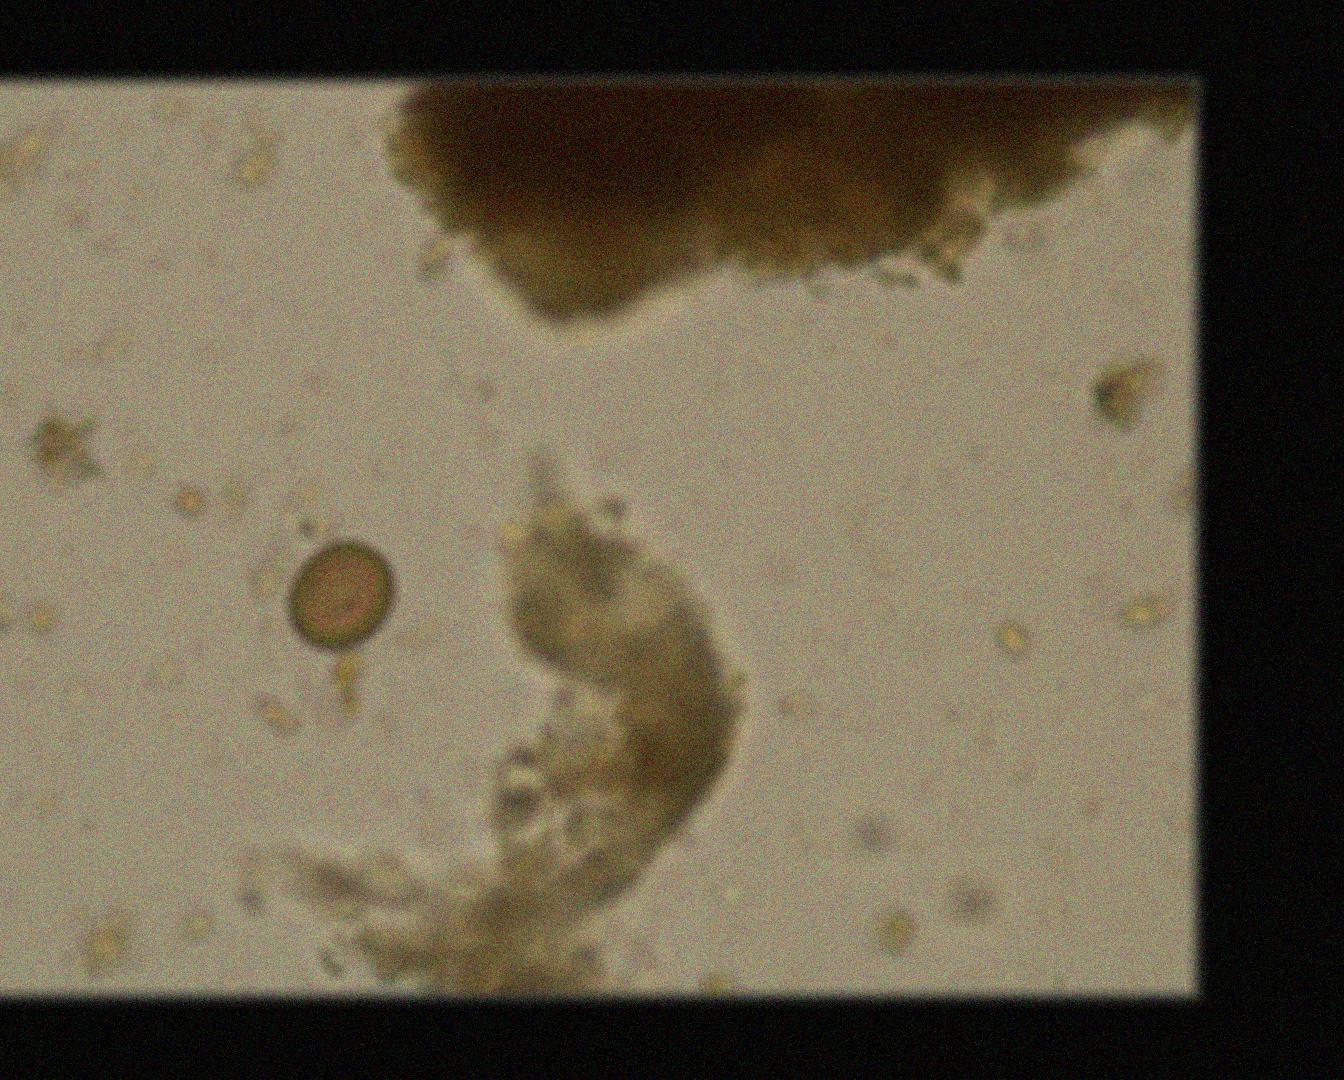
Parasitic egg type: Taenia spp. egg